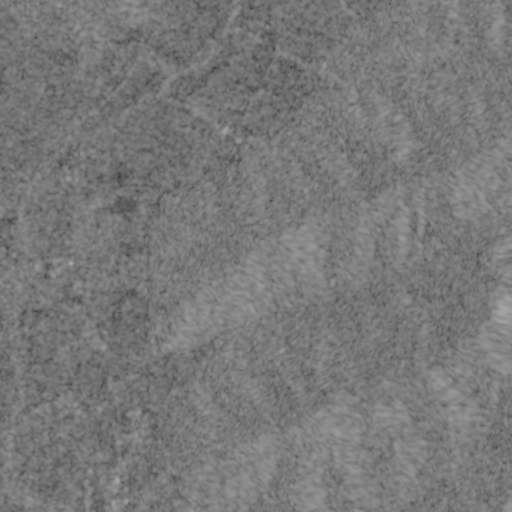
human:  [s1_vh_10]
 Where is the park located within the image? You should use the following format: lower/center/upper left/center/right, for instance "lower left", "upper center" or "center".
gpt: The park is located in the upper center of the image.
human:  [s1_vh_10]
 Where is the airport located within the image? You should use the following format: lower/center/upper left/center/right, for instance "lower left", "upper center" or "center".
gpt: There is no airport in the image.

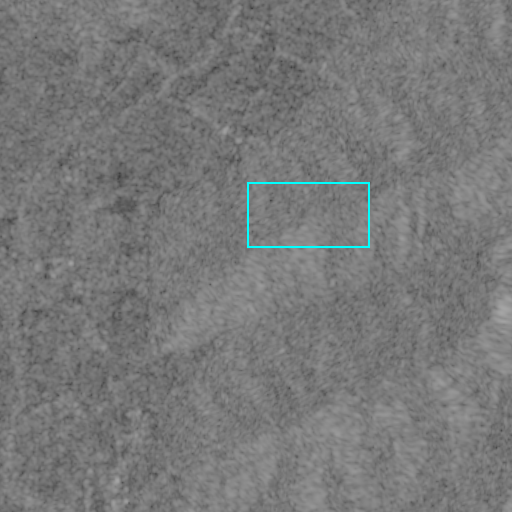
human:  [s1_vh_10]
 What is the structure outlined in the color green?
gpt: There is no green outline.
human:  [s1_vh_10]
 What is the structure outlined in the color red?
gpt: There is no structure outlined in red.